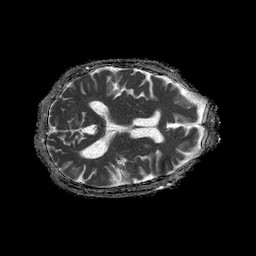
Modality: ADC
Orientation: axial
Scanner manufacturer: philips
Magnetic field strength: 1.5 T
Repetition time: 4.6 s
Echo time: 0.08941 s